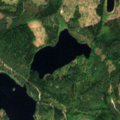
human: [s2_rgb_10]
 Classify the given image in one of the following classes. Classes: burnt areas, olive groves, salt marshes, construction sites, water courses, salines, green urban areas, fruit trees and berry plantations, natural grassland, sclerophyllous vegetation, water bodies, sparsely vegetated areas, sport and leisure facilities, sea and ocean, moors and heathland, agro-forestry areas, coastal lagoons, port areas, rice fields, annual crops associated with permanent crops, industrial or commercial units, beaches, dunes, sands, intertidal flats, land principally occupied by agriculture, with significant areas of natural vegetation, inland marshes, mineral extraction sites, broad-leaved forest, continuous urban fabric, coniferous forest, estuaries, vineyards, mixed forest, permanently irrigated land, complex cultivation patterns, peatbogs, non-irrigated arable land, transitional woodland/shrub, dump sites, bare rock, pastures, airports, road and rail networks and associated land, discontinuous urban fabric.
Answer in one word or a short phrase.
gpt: coniferous forest, mixed forest, transitional woodland/shrub, water bodies